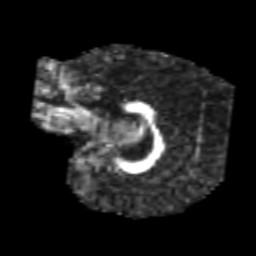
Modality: FA
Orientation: sagittal
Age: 7
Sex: male
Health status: healthy